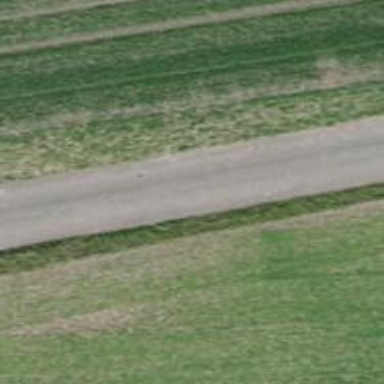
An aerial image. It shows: Unclassified asphalt road passing through agricultural land.